Question: I've searched for this problem but not found any answers for my case.
I have an AutoCompleteTextView and some strings as suggestions (city names).
Android marks them with red line.

I think it's Android's spell checker. How can I prevent spell checking?
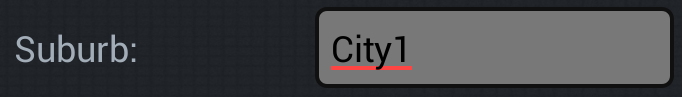
Answer: Found the best solution:
'''
android:inputType="textPhonetic"
'''